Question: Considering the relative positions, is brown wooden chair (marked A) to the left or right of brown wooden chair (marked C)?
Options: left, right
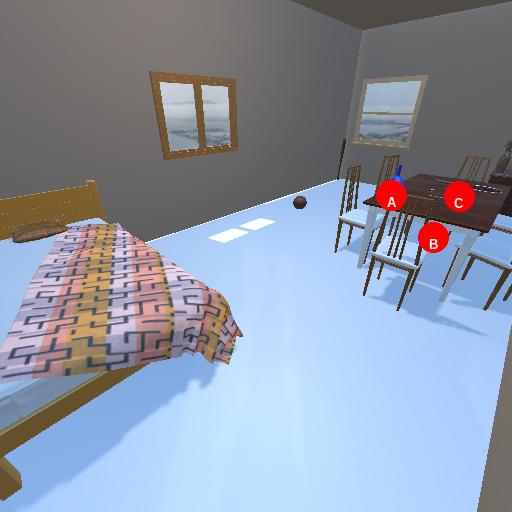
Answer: left